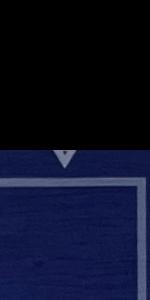
Label: Empty